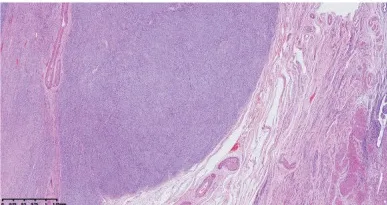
Low-power view of the tumor revealed relatively clear boundary (A, x40).
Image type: pathology (h&e)